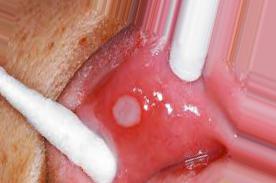
Condition: Mouth Ulcer